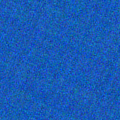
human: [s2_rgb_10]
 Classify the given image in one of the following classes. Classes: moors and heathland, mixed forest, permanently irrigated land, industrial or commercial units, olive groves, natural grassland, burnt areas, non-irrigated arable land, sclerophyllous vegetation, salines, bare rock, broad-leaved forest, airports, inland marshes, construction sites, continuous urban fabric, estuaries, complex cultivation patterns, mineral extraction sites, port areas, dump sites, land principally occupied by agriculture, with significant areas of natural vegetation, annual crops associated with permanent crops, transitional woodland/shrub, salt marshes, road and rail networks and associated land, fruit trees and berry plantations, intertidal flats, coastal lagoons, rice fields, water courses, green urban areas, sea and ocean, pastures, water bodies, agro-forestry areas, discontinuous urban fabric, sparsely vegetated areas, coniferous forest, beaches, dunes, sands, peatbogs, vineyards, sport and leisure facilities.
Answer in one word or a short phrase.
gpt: sea and ocean